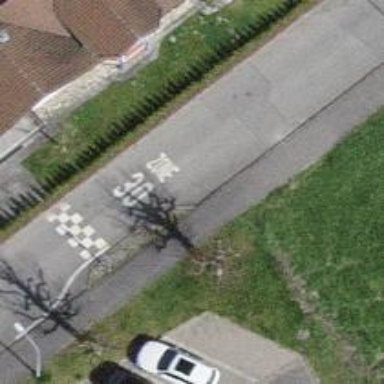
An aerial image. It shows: Sidewalk.